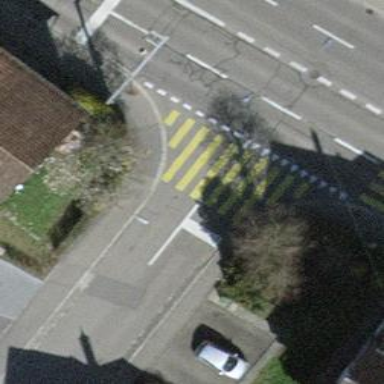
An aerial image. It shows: Paved footway with zebra crossing.